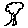
Label: tree